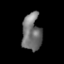
Tissue: skin
Cell type: Epithelial cells
Senescence score: 0.2099
Nuclear area (px): 681
Mean DAPI intensity: 115.809